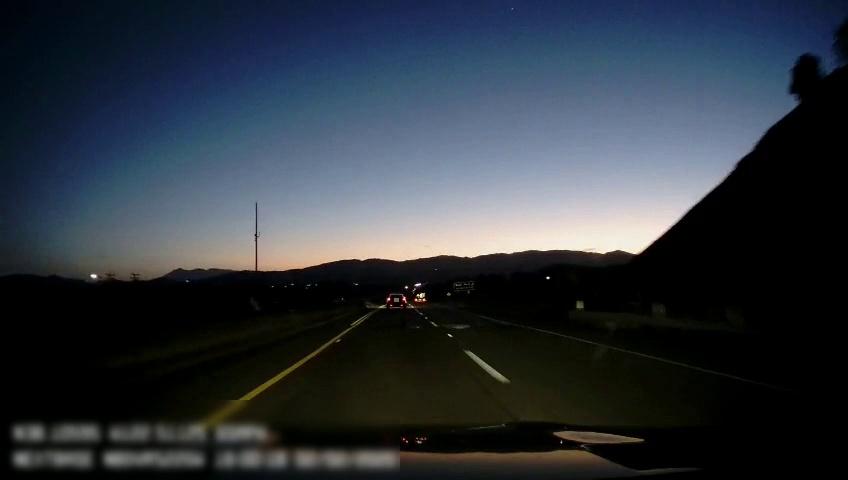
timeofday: Dusk/Dawn/Twilight
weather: Sunny
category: Drivable Space
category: Vehicles | Car
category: Vehicles | Car
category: Lanes | Current Lane
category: Lanes | Current Lane
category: Lanes | Alternate Lane
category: Traffic | Signs